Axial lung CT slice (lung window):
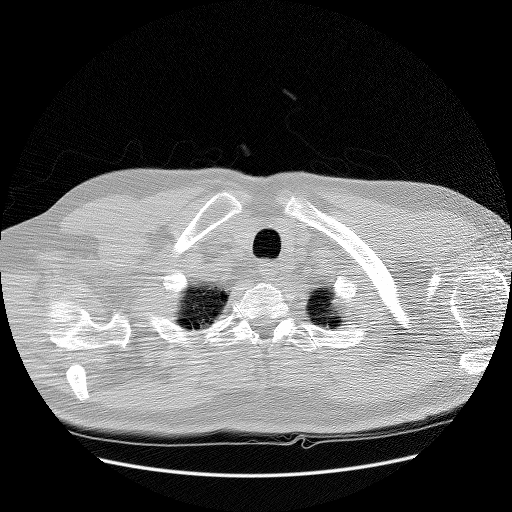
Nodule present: no